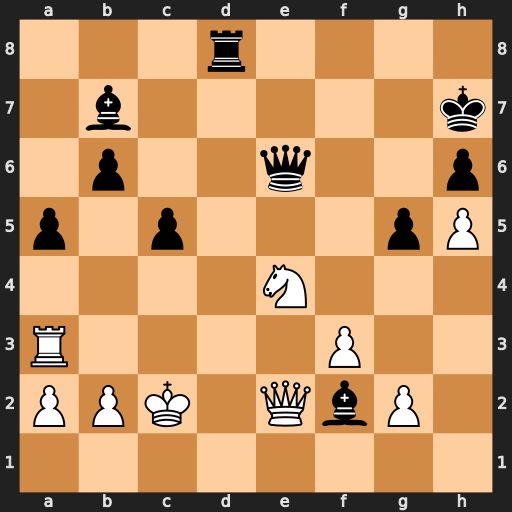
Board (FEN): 3r4/1b5k/1p2q2p/p1p3pP/4N3/R4P2/PPK1QbP1/8
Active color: w
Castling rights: -
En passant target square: -
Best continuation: Nxg5+ hxg5 Qxe6